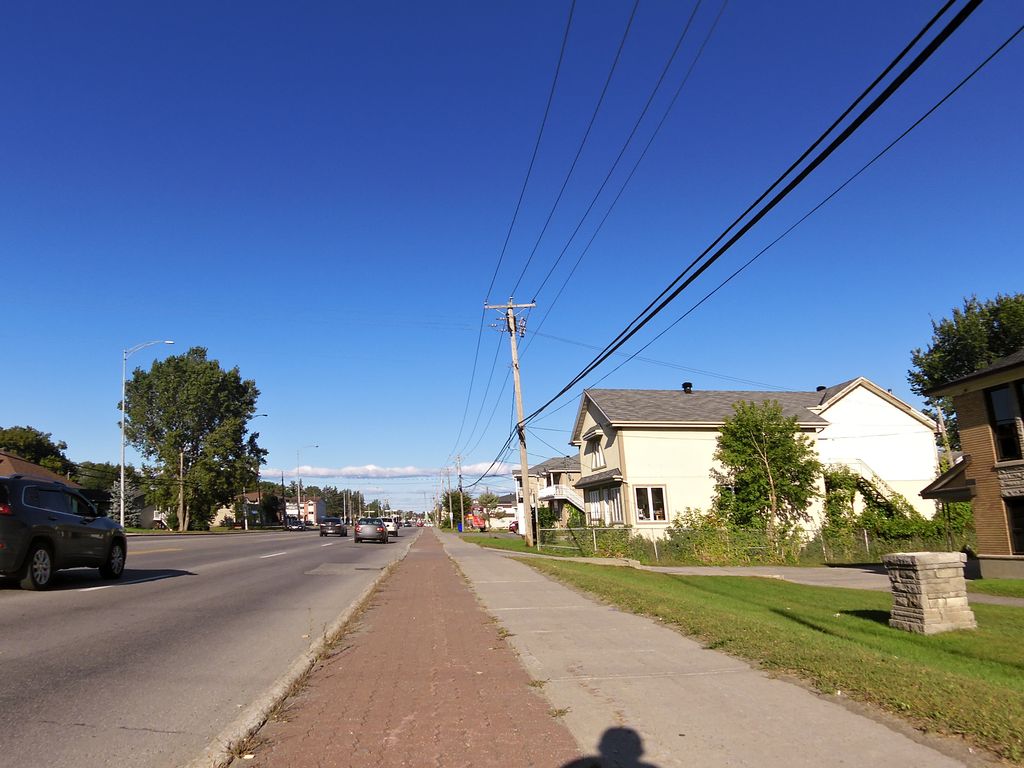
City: ottawa-gatineau